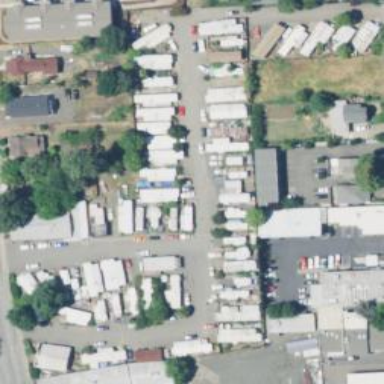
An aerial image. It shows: Caravan site for tourism.